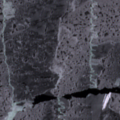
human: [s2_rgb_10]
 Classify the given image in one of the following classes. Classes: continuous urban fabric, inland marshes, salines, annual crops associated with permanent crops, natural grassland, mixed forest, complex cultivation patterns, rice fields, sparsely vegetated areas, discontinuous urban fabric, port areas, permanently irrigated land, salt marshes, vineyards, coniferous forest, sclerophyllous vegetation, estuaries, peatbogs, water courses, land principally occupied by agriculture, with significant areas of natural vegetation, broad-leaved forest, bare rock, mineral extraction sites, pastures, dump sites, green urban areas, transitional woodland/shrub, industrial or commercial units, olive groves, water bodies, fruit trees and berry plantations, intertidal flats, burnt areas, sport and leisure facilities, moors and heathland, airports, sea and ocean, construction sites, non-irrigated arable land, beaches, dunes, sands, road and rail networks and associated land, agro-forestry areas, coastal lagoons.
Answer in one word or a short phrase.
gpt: sea and ocean